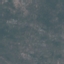
Land use / land cover class: HerbaceousVegetation